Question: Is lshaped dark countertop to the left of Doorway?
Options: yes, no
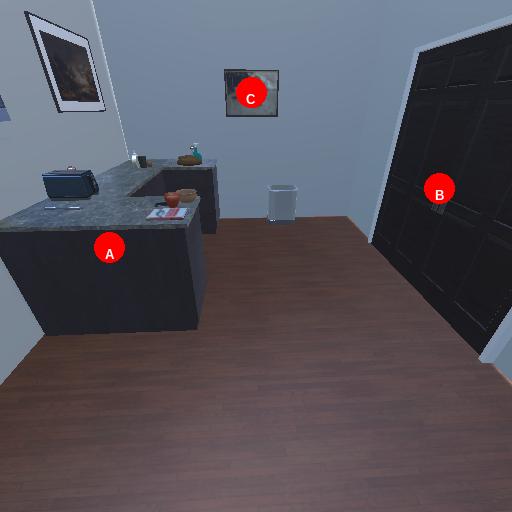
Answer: yes